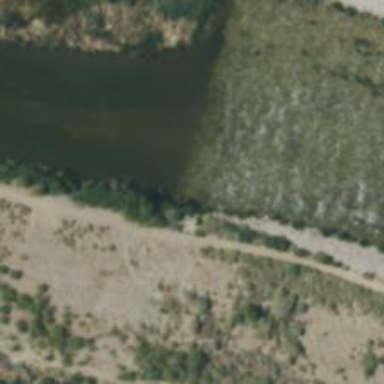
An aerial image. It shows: Weir along the waterway.